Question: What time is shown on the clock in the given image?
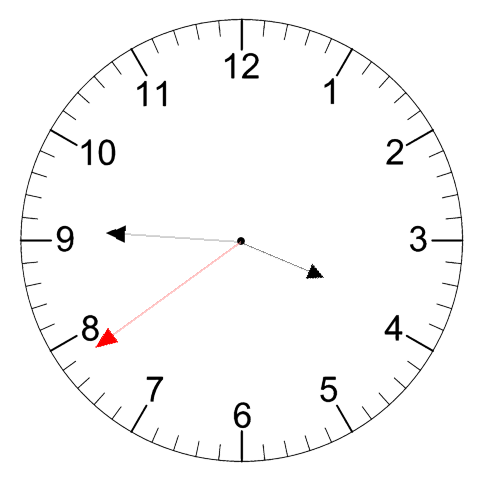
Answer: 03:45:39